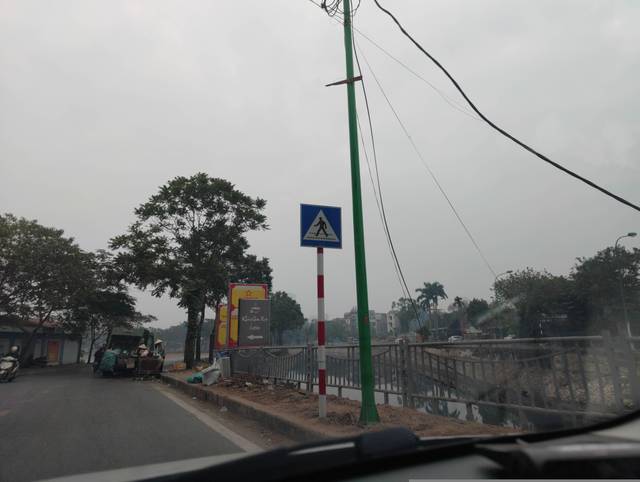
Region: Vietnam
Coordinates: 20.974, 105.828